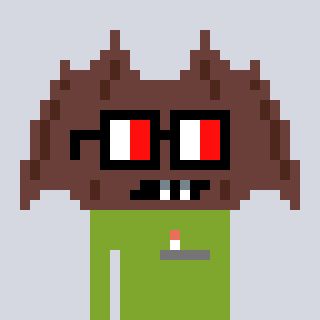
a pixel art character with square glasses with black frames and red eyes, a bat-shaped head and a slimegreen-colored body on a cool background